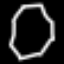
Label: octagon